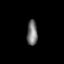
Tissue: lung
Cell type: Epithelial cells
Senescence score: 0.228
Nuclear area (px): 260
Mean DAPI intensity: 118.023